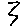
Label: zigzag